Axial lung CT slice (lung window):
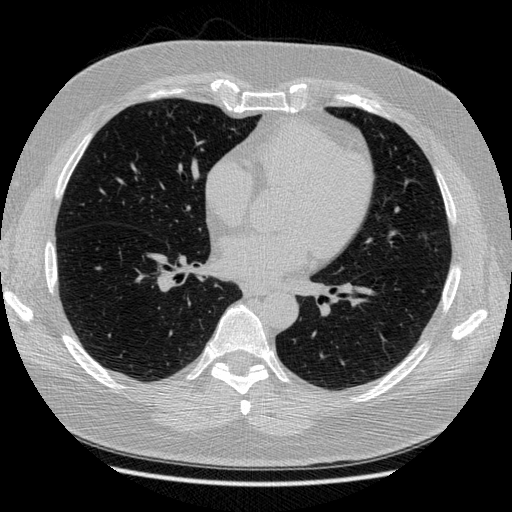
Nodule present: no